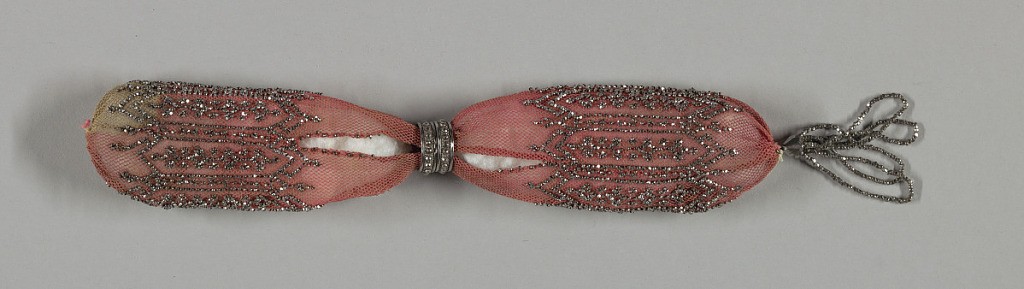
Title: Miser's purse
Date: early 19th century
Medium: silk, metal Technique: crocheted
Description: Pale red crocheted silk; cut steel beads form a symmetrical rectilinear repeating pattern.  Two steel rings control side closing; tassel of steel beads at one end.  Other tassel is missing.